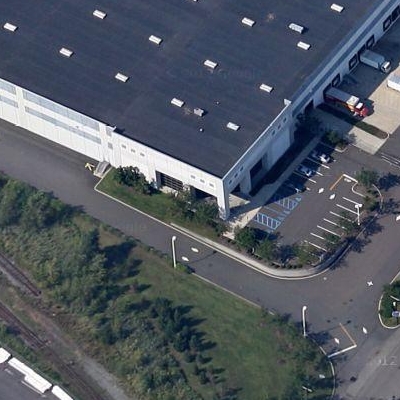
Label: Industry